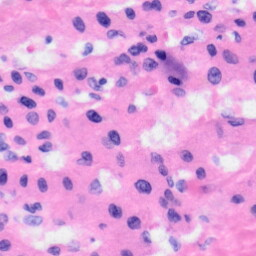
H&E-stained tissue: Liver